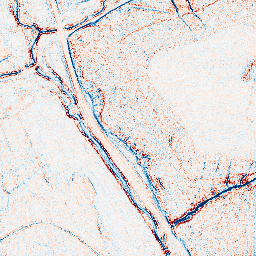
Category: edge_preserving
Decomposition family: bilateral
Decomposition parameters: d: 5
sigma_color: 50
sigma_space: 150
Upsampling method: fft_zeropad
Upsampling parameters: scale: 4
Upsampling scale: 4